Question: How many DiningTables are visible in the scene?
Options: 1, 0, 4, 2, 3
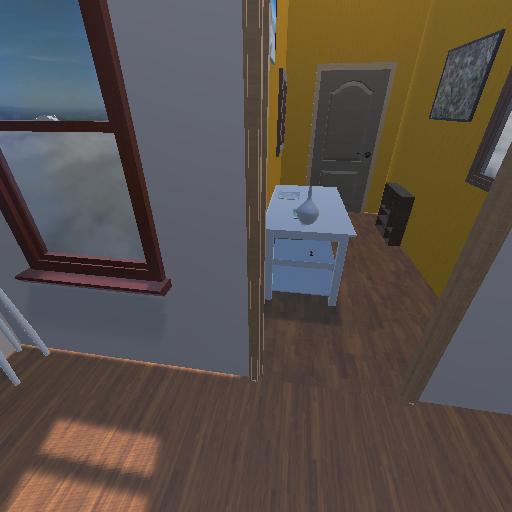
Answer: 1